Question: I had heavy SQL dump of a table. I used bigdump lib to import it in MySql database on my server.
Although it worked fine, but now I have duplicated entries in that table.
same table on local server has 8 * 10 records but on server it has 15 * 10 records.
Can you suggest me a query to delete duplicate entries from this table?
Here is my table structure.

Table name is : techdata_products
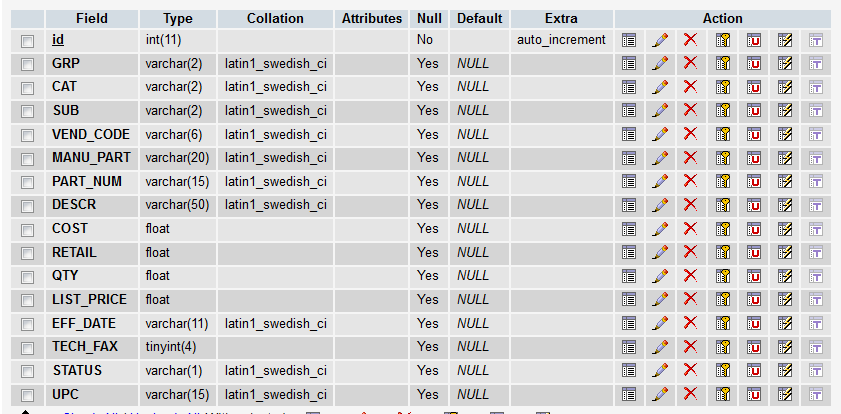
Answer: SQL is not my strong point but I think you can export the result of this query:
'''
SELECT DISTINCT * FROM table;
'''
And then, create a new table and import your results.